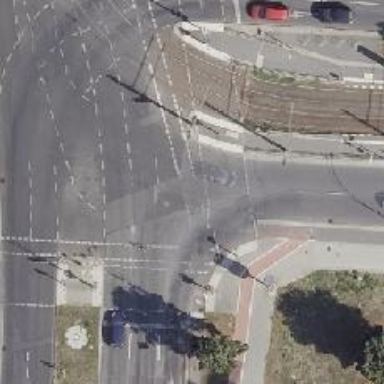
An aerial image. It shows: Cycleway with asphalt surface. There is crossing with traffic signals for cyclists.